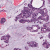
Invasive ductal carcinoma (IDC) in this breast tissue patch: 1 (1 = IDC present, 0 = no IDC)